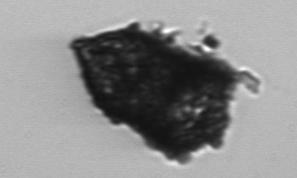
Label: Tintinnopsis